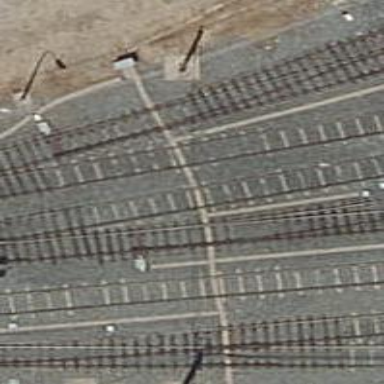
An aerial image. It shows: Railway switch.